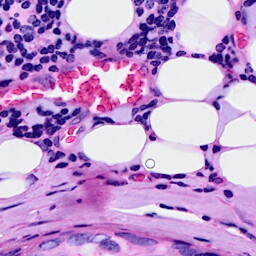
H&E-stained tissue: Breast